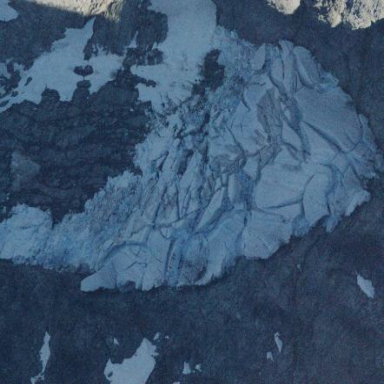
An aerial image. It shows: Stunning view of glacier.